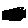
Label: hexagon